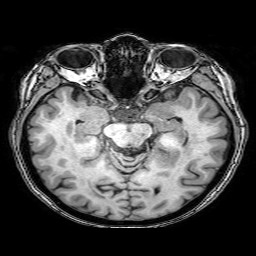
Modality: T1w
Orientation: coronal
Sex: female
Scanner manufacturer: philips
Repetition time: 0.008161 s
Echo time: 0.00375 s